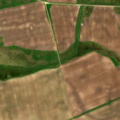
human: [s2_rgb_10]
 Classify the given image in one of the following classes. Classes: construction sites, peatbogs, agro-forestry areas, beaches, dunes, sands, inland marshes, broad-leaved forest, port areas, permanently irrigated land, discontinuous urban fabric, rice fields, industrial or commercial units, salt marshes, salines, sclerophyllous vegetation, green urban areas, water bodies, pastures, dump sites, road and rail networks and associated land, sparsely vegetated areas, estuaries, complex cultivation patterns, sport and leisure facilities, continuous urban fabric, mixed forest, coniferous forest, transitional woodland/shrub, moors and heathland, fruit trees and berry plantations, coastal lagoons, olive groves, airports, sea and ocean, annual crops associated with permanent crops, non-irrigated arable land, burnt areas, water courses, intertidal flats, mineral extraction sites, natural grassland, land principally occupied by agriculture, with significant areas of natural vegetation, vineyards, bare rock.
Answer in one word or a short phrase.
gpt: non-irrigated arable land, natural grassland